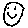
Label: smiley face